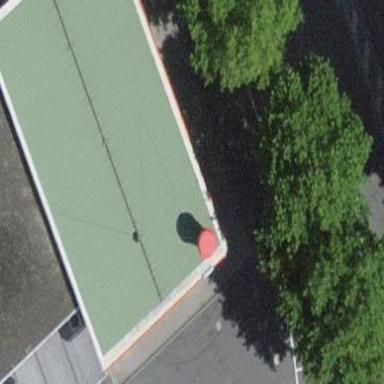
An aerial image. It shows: Fuel station with roof.